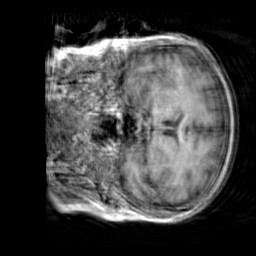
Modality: T1w
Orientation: coronal
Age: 63
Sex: female
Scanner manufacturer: siemens
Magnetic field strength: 3 T
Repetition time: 2.3 s
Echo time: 0.00303 s